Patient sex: M
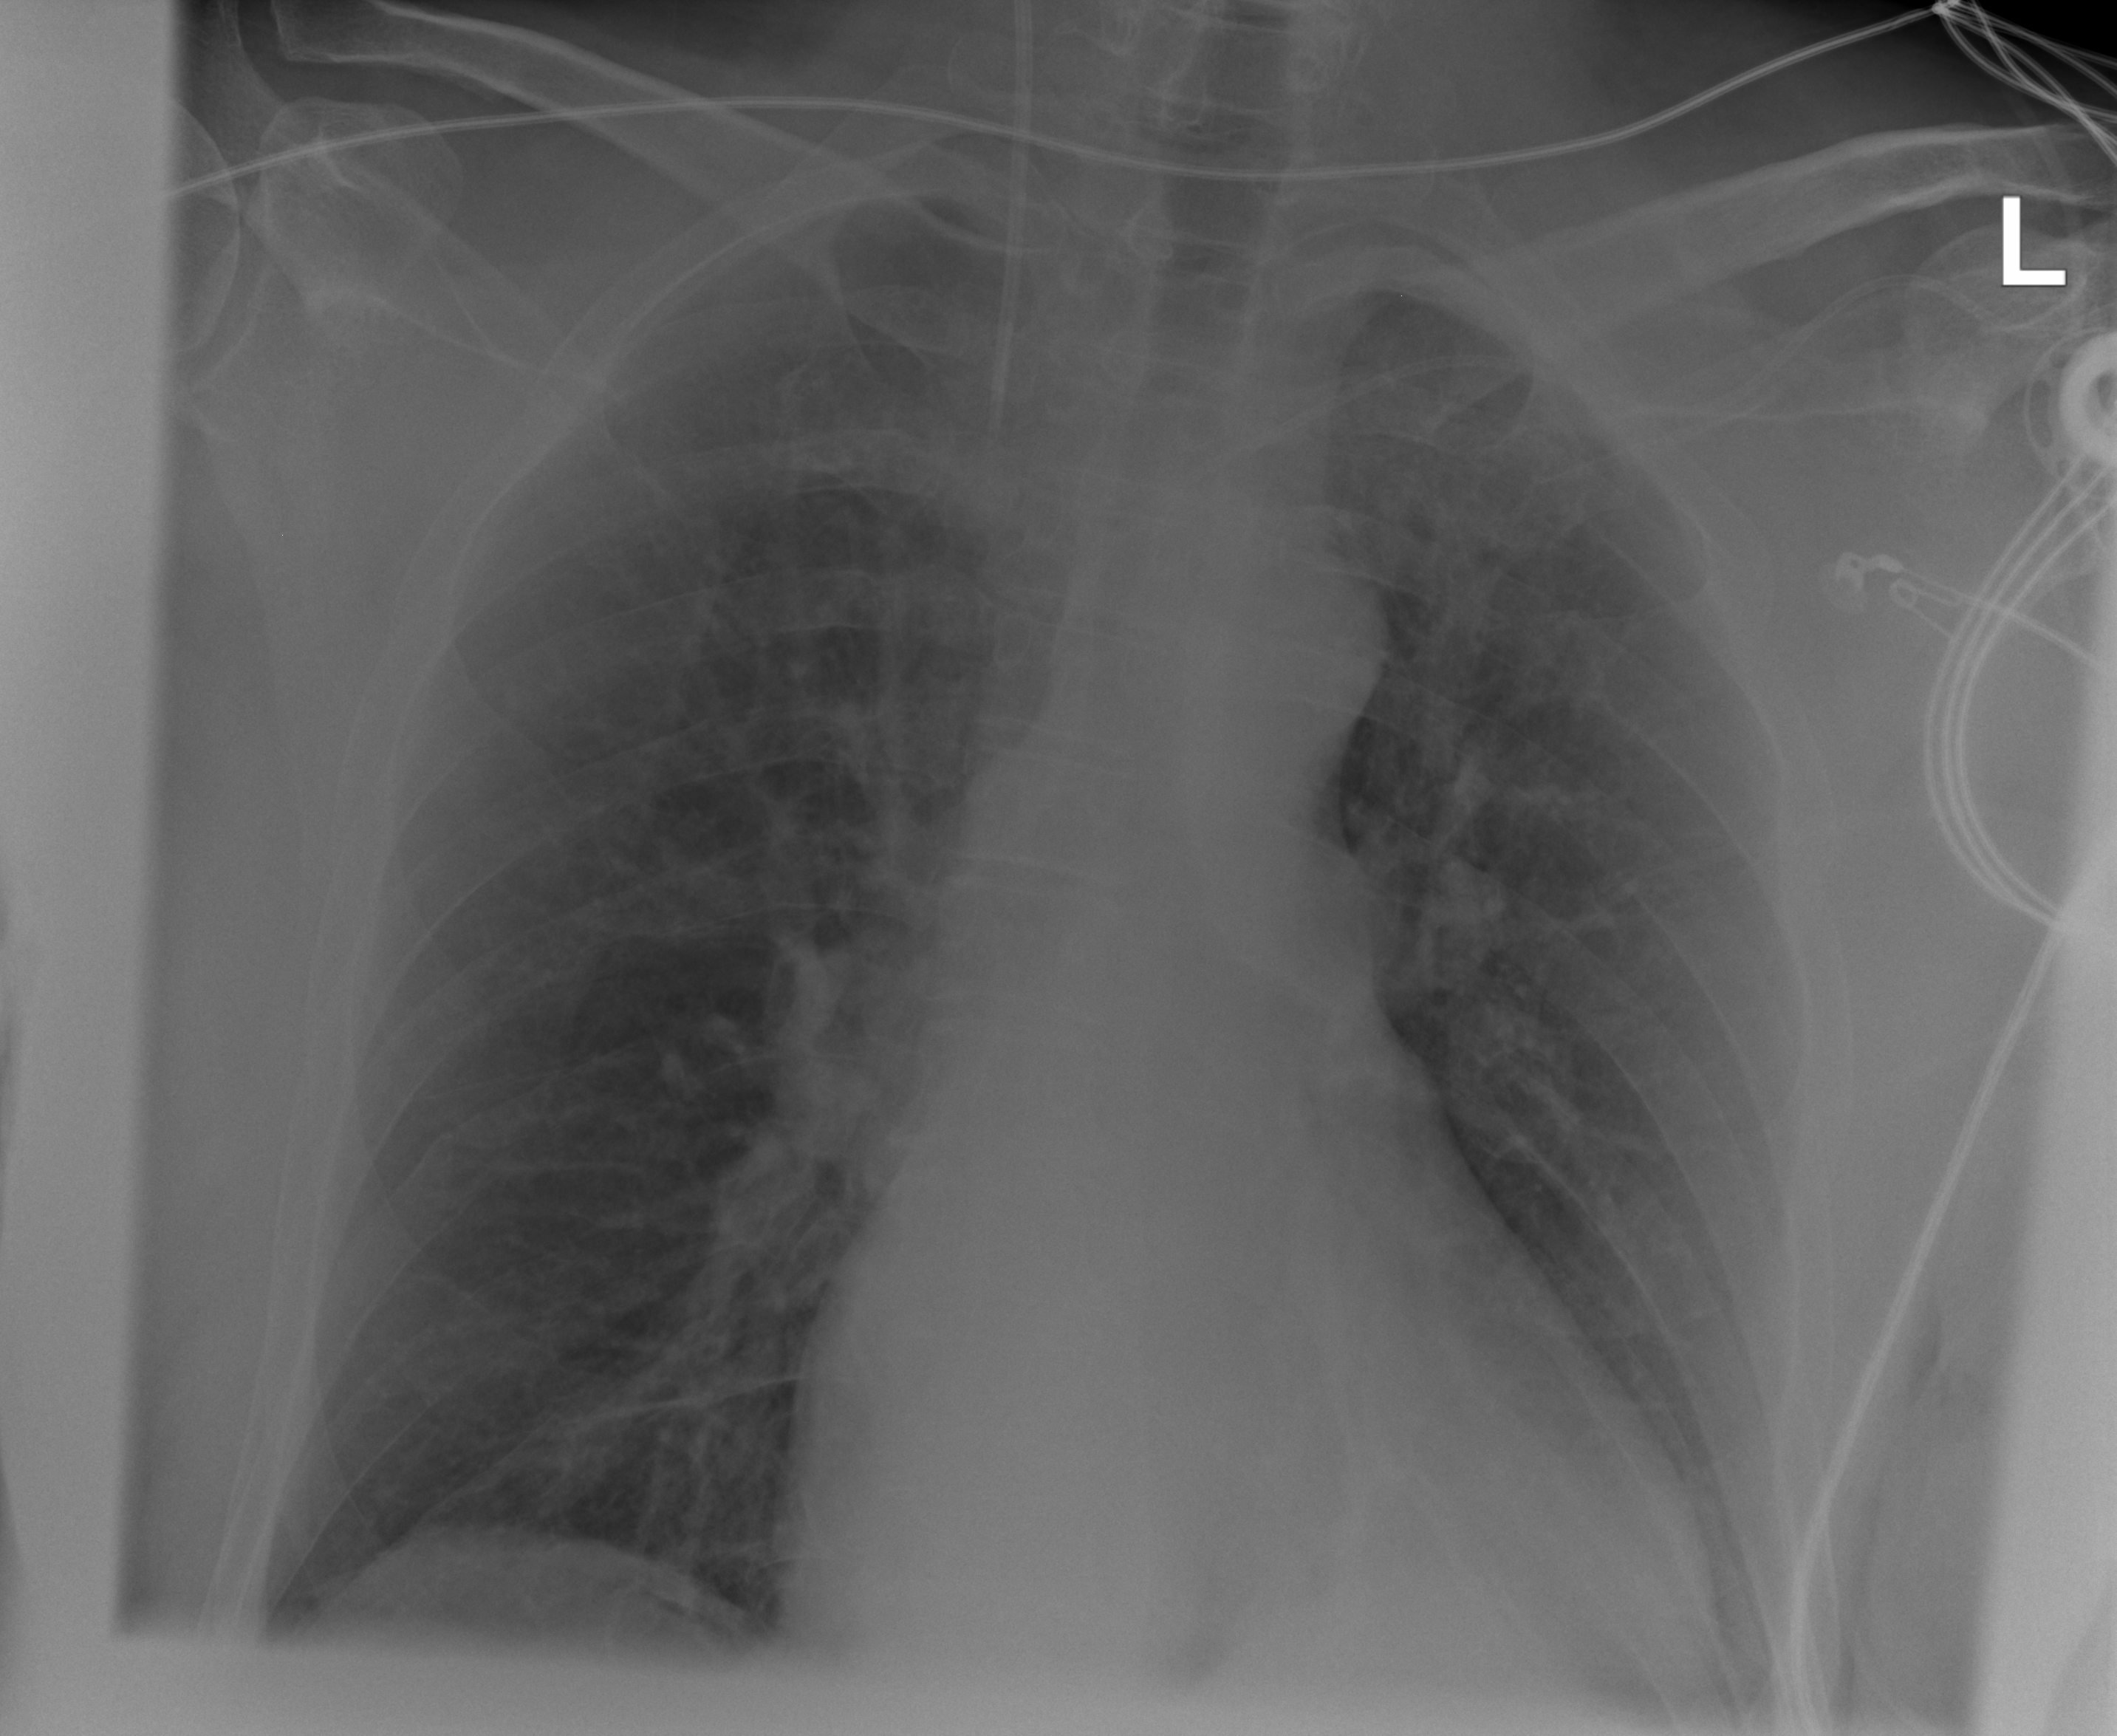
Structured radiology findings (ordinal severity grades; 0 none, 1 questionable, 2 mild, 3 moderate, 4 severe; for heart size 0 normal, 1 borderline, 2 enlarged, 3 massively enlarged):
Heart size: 2
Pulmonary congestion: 2
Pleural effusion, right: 0
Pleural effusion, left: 0
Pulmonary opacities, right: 0
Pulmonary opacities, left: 0
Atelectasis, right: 0
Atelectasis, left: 0